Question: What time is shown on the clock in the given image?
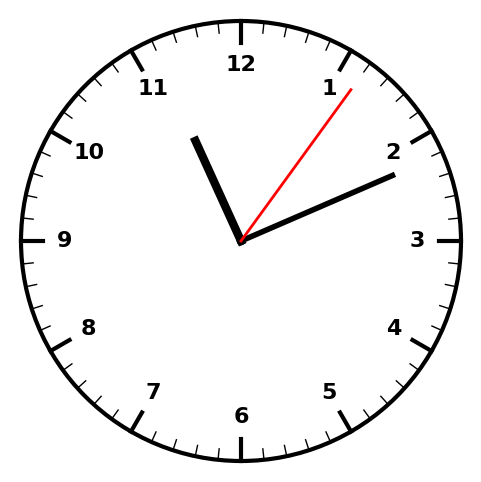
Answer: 11:11:06